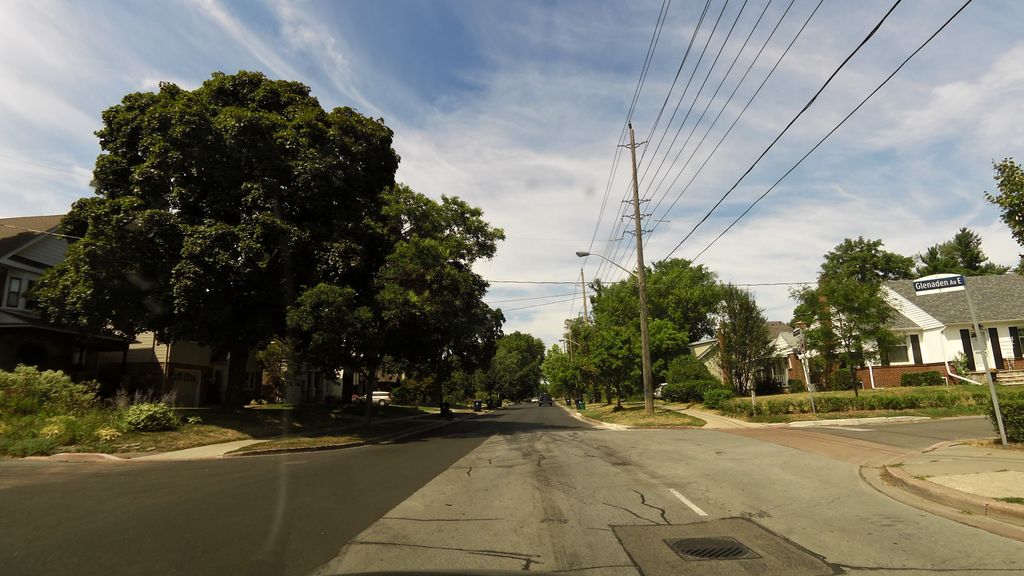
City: toronto